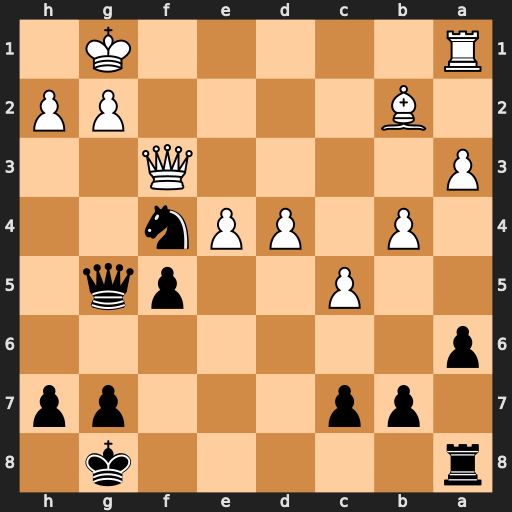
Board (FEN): r5k1/1pp3pp/p7/2P2pq1/1P1PPn2/P4Q2/1B4PP/R5K1
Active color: b
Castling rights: -
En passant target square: -
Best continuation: fxe4 Qxe4 Nh3+